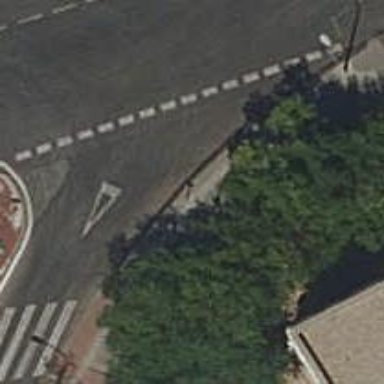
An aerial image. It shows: Road with "give way" sign.